Question: I have been reading a book named "Teach Yourself Java in 21 days" by Laura Lemay.I guess the book is a bit old and has been written in early days of java.It describes about making applets as below.
'''
import java.awt.Graphics;
import java.awt.Font;
import java.awt.Color;
public class HelloAgainApplet extends java.applet.Applet {
Font f = new Font("TimesRoman", Font.BOLD, 36);
public void paint(Graphics g) {
g.setFont(f);
g.setColor(Color.red);
g.drawString("Hello again!", 5, 50);
}
}
'''
This applet overrides paint(), one of the major methods described in the previous section. Because the applet doesn't actually do much (all it does is print a couple of words to the screen), and there's not really anything to initialize, you don't need a start() or a stop() or an init() method.
The HTML is as follows:
'''
<HTML>
<HEAD>
<TITLE>Another Applet</TITLE>
</HEAD>
<BODY>
<P>My second Java applet says:
<APPLET CODE="HelloAgainApplet.class" WIDTH=200 HEIGHT=50>
</APPLET>
</BODY>
</HTML>
'''
I have done the same to practice it, but my browser gives an error as below. Why is that?

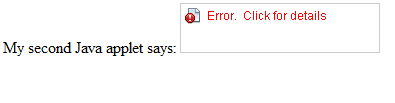
Answer: 1) Put your html and class file in same folder.
2) Your html file should look like this:
'''
<!DOCTYPE html PUBLIC "-//W3C//DTD HTML 4.01 Transitional//EN" "http://www.w3.org/TR/html4/loose.dtd">
<html>
<head>
<meta http-equiv="Content-Type" content="text/html; charset=ISO-8859-1">
<title>Another Applet</title>
</head>
<body>
<p>My second Java applet says:
<applet code="HelloAgainApplet.class" width=200 height=50>
</applet>
</body>
</html>
'''
That should fix the problem.